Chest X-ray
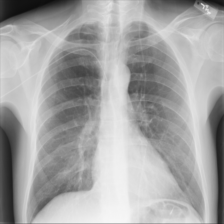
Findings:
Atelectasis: negative
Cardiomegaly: negative
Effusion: negative
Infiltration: negative
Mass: negative
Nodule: negative
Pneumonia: negative
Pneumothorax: negative
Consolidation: negative
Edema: negative
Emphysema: negative
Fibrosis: negative
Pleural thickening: negative
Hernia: negative